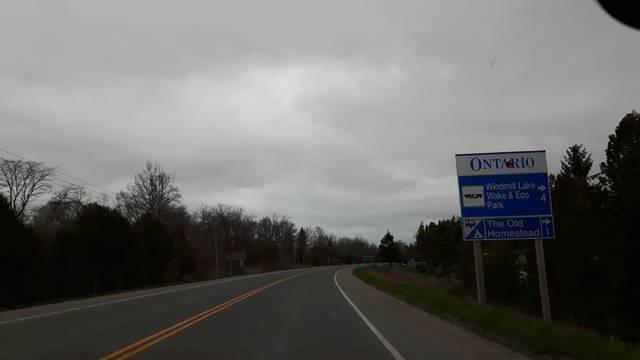
Region: Canada
Coordinates: 43.574, -81.705